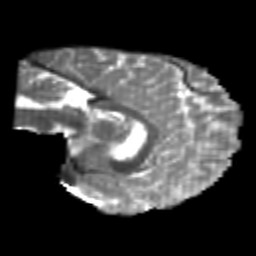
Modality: T2w
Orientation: sagittal
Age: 23
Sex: female
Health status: healthy
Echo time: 0.074 s